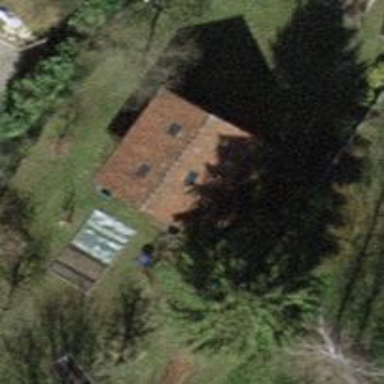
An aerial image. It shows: Shed.